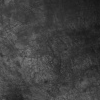
Atmospheric dust classification: not_dusty